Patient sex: M
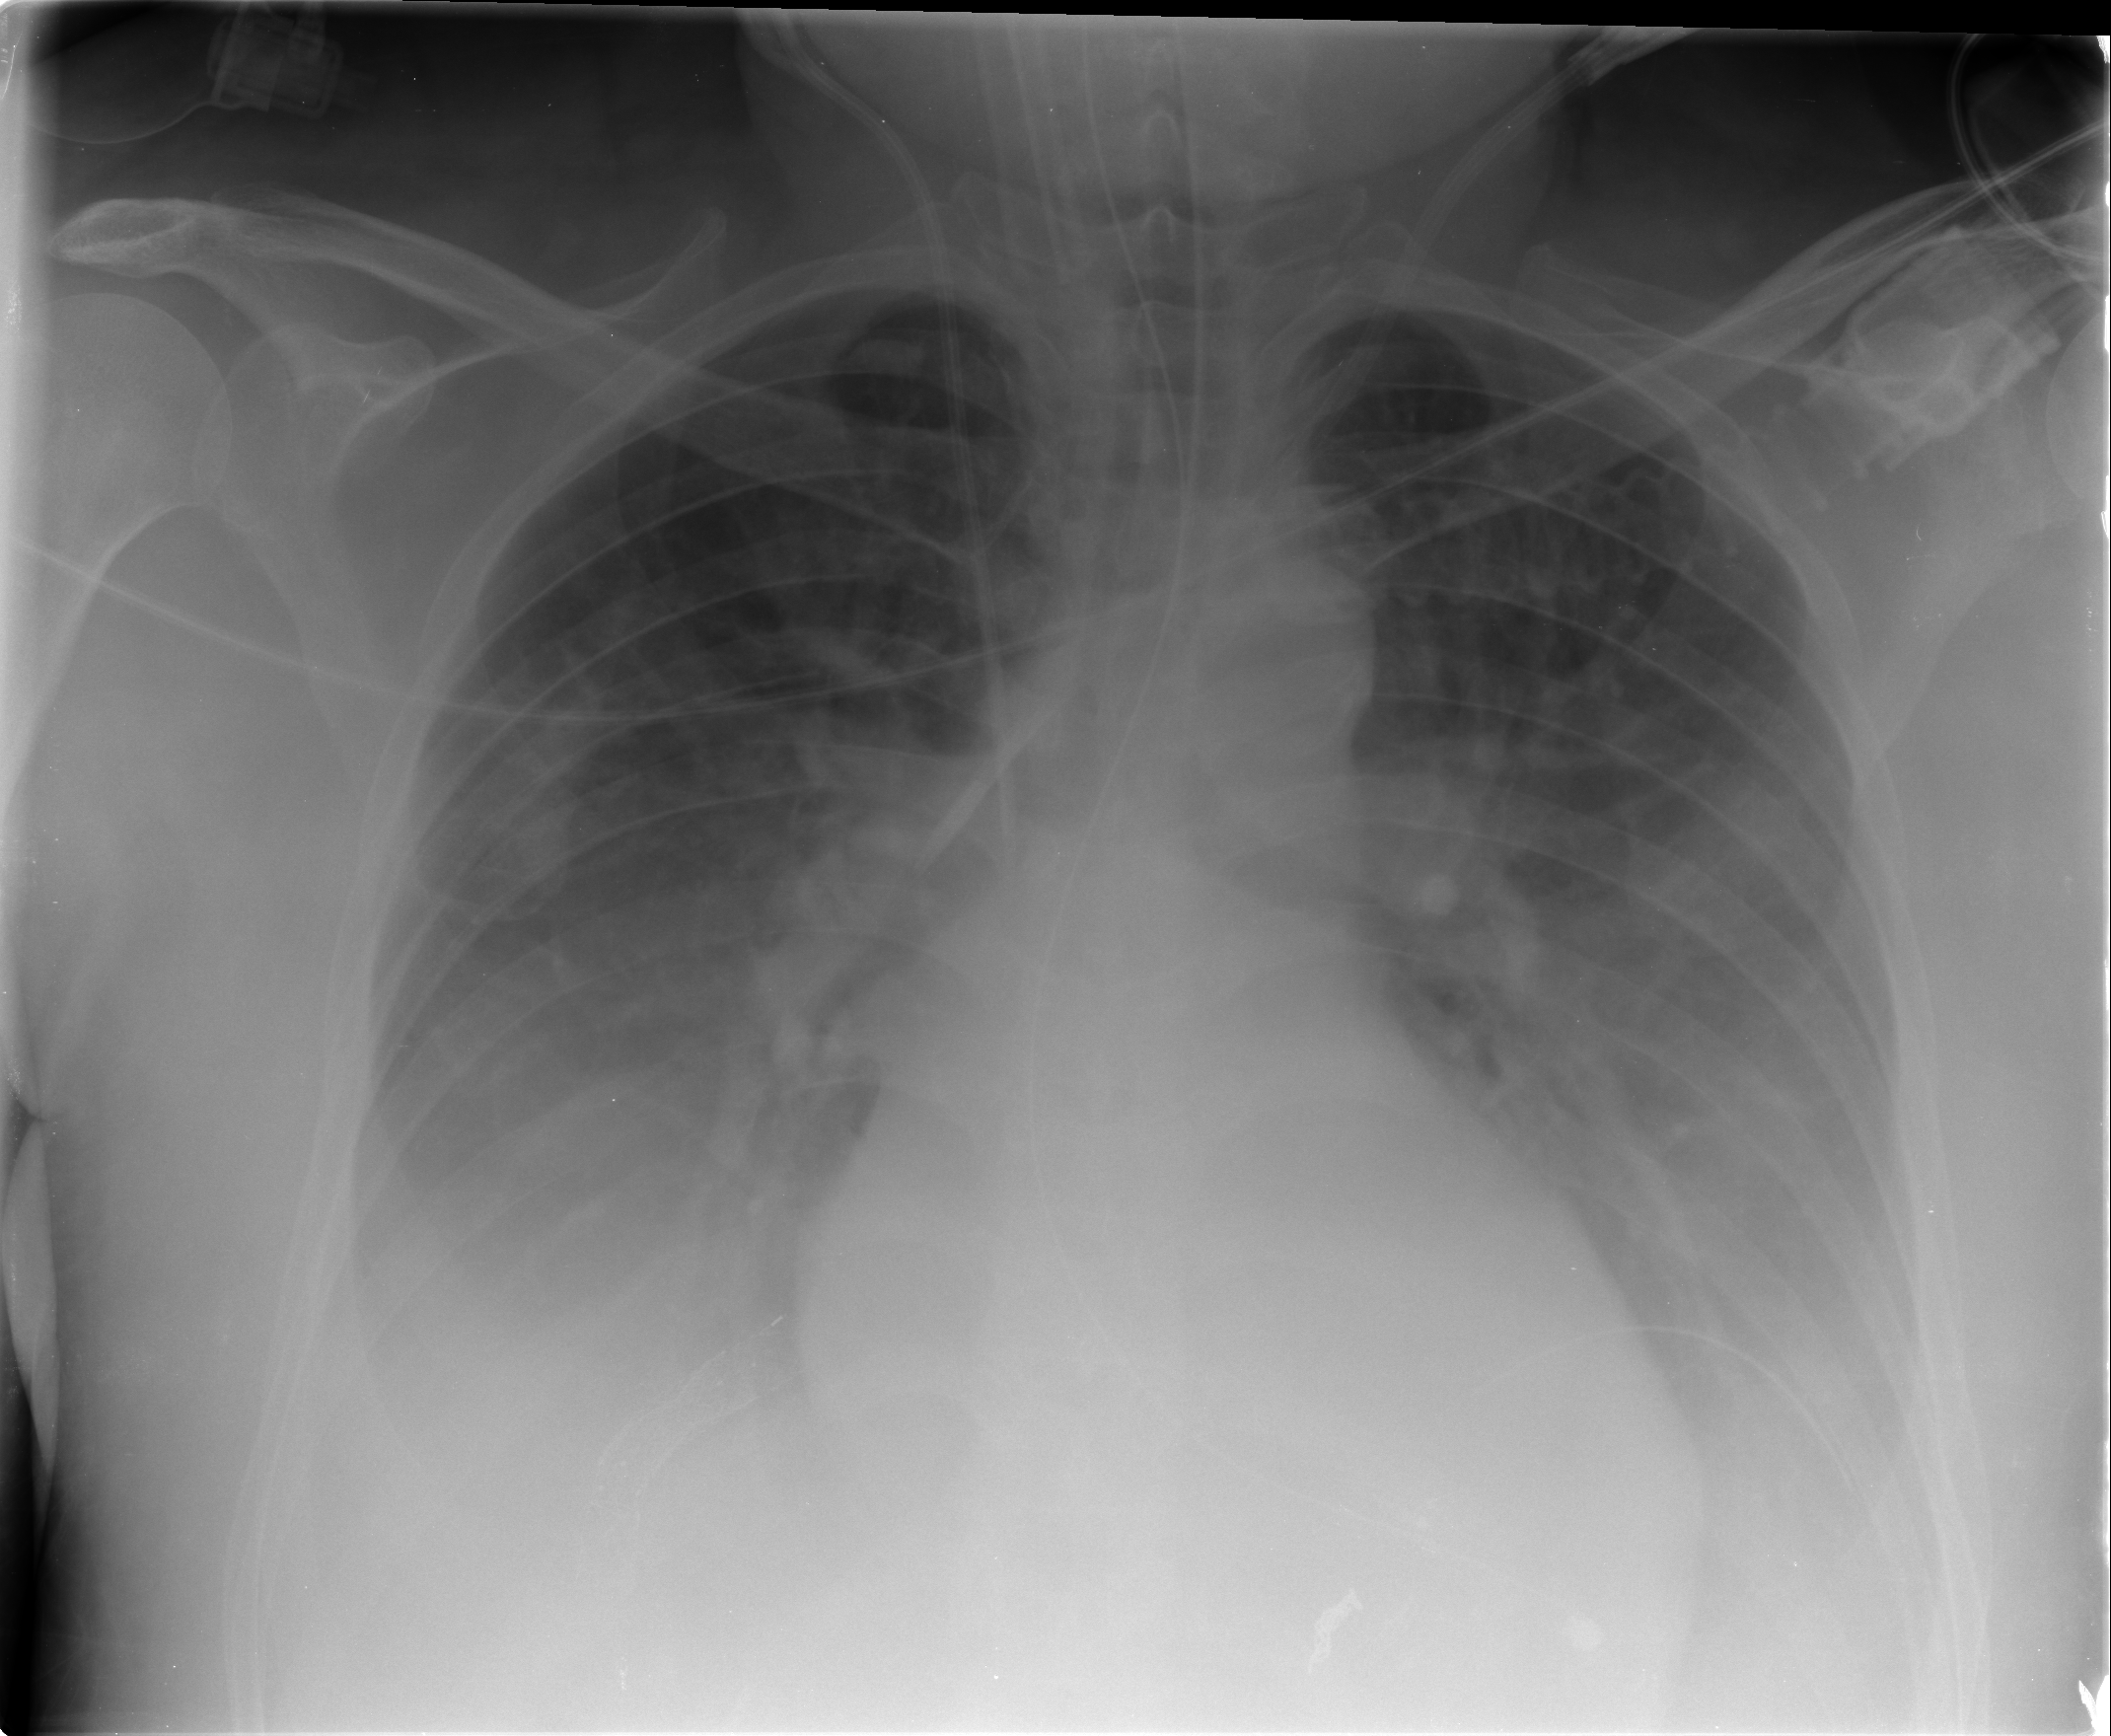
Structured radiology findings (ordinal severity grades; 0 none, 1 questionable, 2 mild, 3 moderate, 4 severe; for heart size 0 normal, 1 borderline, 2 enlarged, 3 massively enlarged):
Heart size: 1
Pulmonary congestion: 1
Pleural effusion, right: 3
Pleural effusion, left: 3
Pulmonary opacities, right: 0
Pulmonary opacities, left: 1
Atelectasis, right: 3
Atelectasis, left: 3